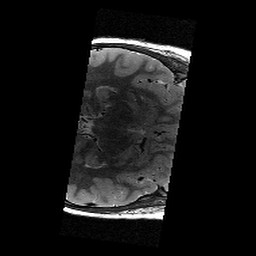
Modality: T2w
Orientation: axial
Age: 10
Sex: male
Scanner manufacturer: siemens
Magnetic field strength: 3 T
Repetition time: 9.23 s
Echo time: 0.067 s